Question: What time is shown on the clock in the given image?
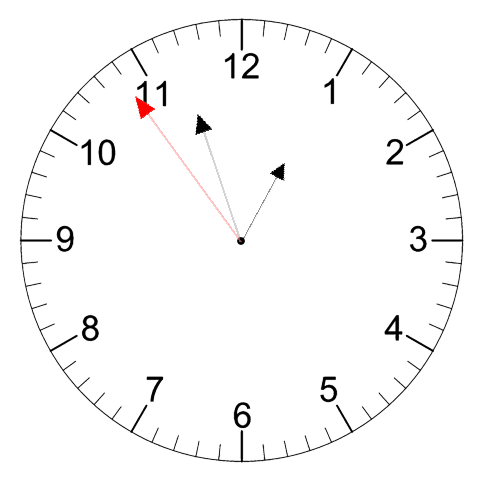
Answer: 12:56:54